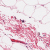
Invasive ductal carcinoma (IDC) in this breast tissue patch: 0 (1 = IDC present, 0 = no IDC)